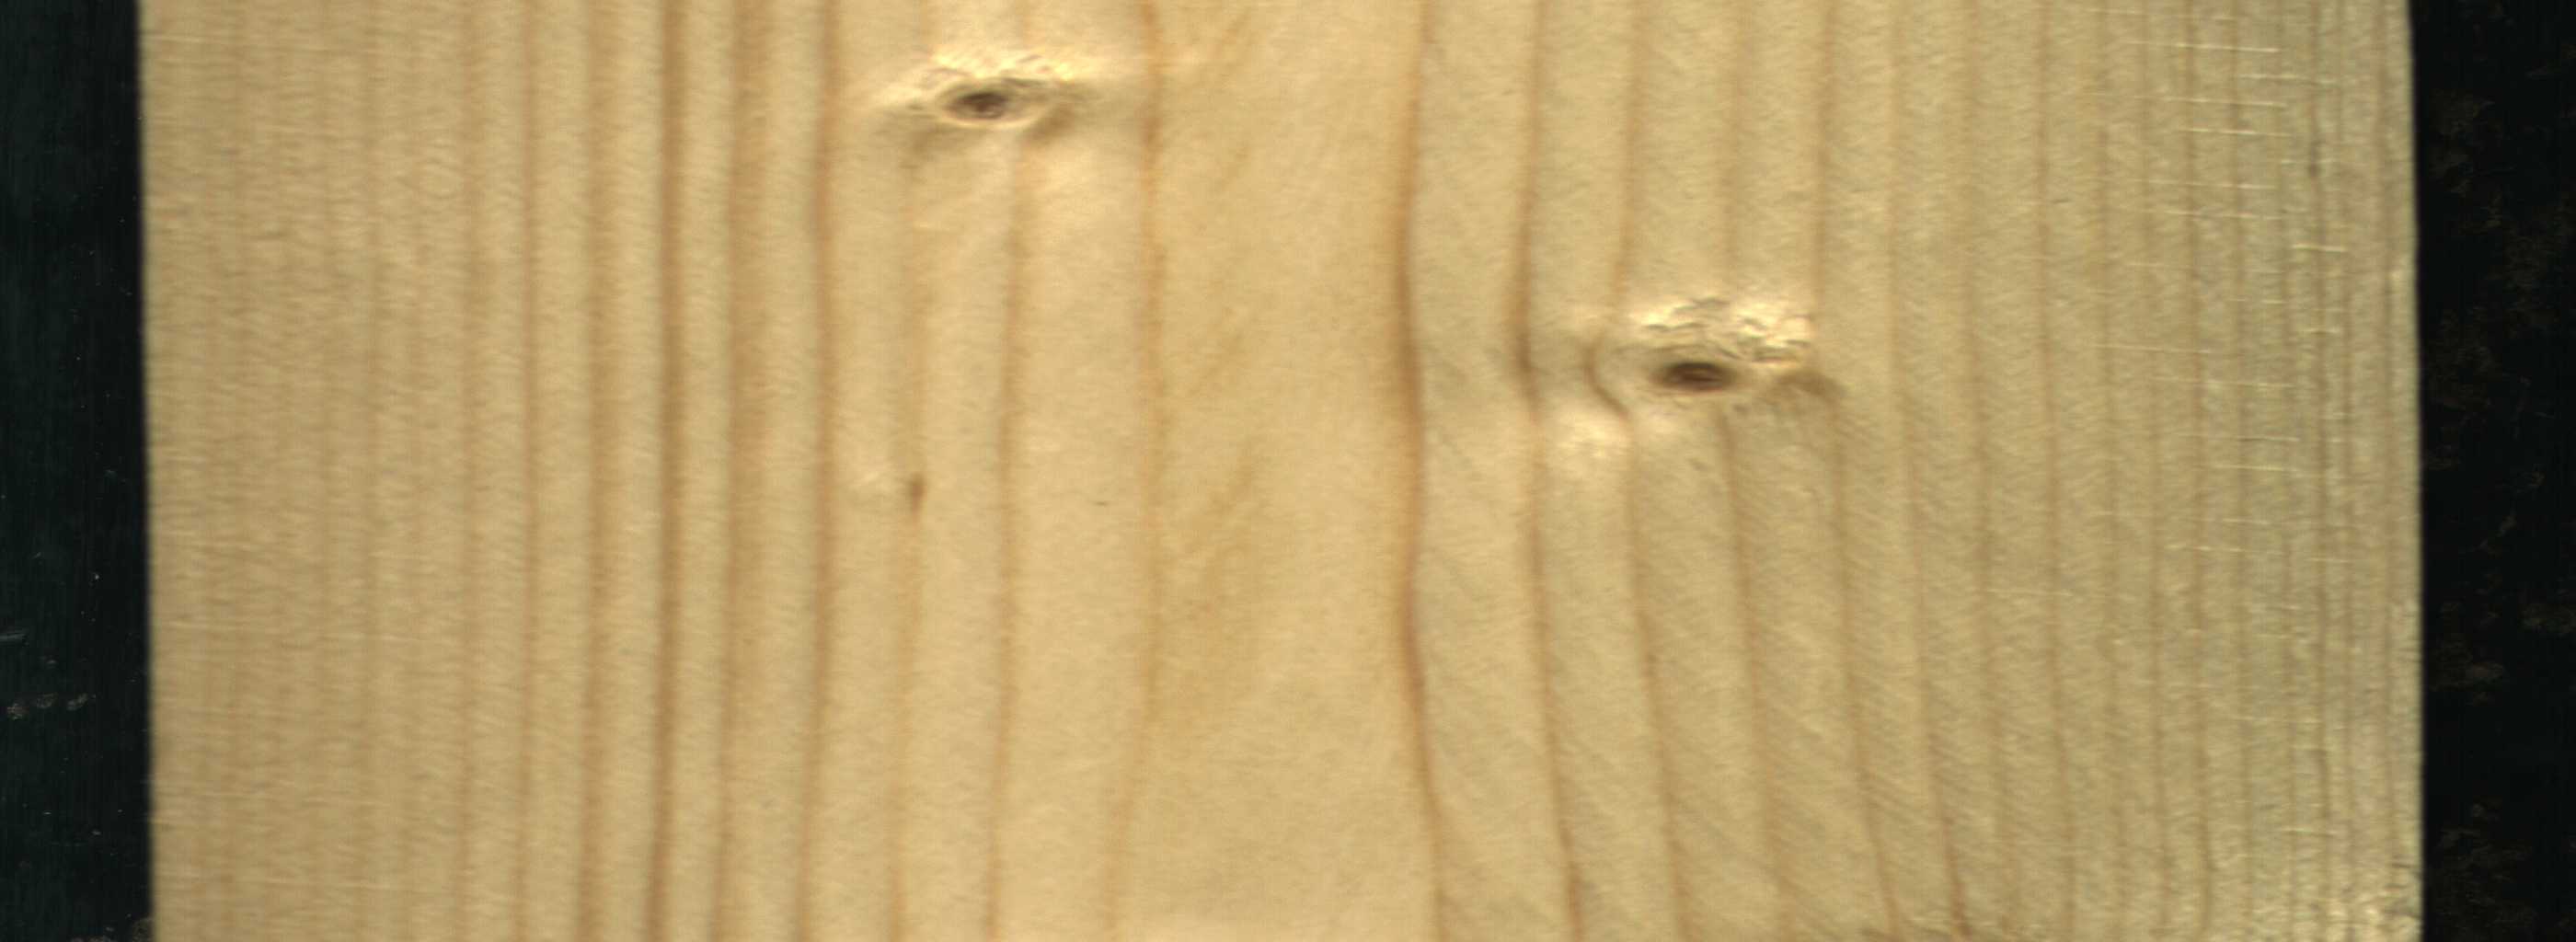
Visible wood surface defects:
Live_Knot
Live_Knot